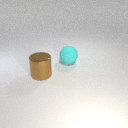
large brown metal cylinder to the left of large cyan rubber sphere